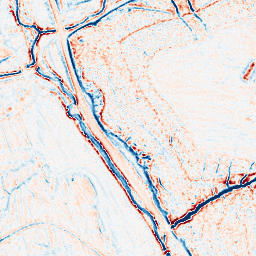
Category: edge_preserving
Decomposition family: bilateral
Decomposition parameters: d: 9
sigma_color: 25
sigma_space: 50
Upsampling method: bspline
Upsampling parameters: scale: 4
Upsampling scale: 4